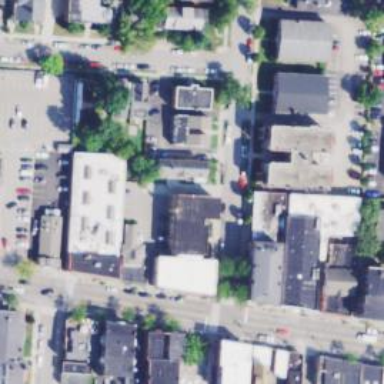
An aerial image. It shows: Alley classified as service road.